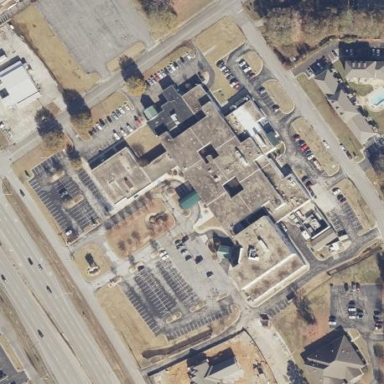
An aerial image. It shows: Hospital.